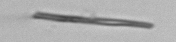
Label: fiber